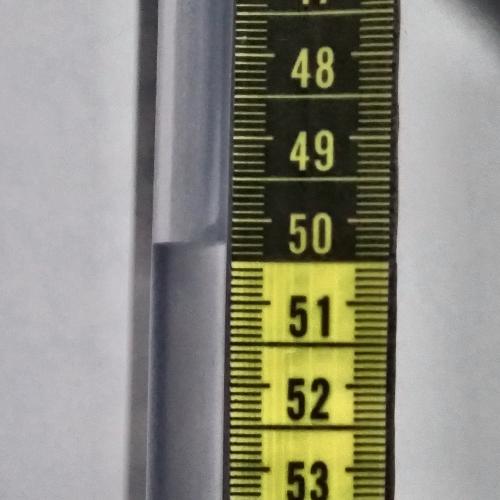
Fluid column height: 50.3 cm